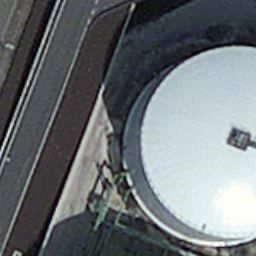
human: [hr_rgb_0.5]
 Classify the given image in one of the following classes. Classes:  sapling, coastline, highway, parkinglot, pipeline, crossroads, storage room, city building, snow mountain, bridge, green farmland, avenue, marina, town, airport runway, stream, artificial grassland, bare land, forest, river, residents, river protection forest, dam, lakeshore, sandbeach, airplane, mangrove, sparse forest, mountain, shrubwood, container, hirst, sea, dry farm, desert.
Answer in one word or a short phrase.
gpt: storage room